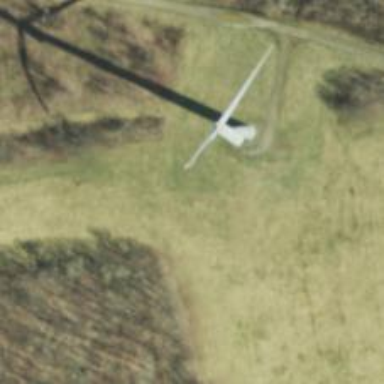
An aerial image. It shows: Wind generator in the form of horizontal axis wind turbine.